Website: home-depot
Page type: delivery-shipping
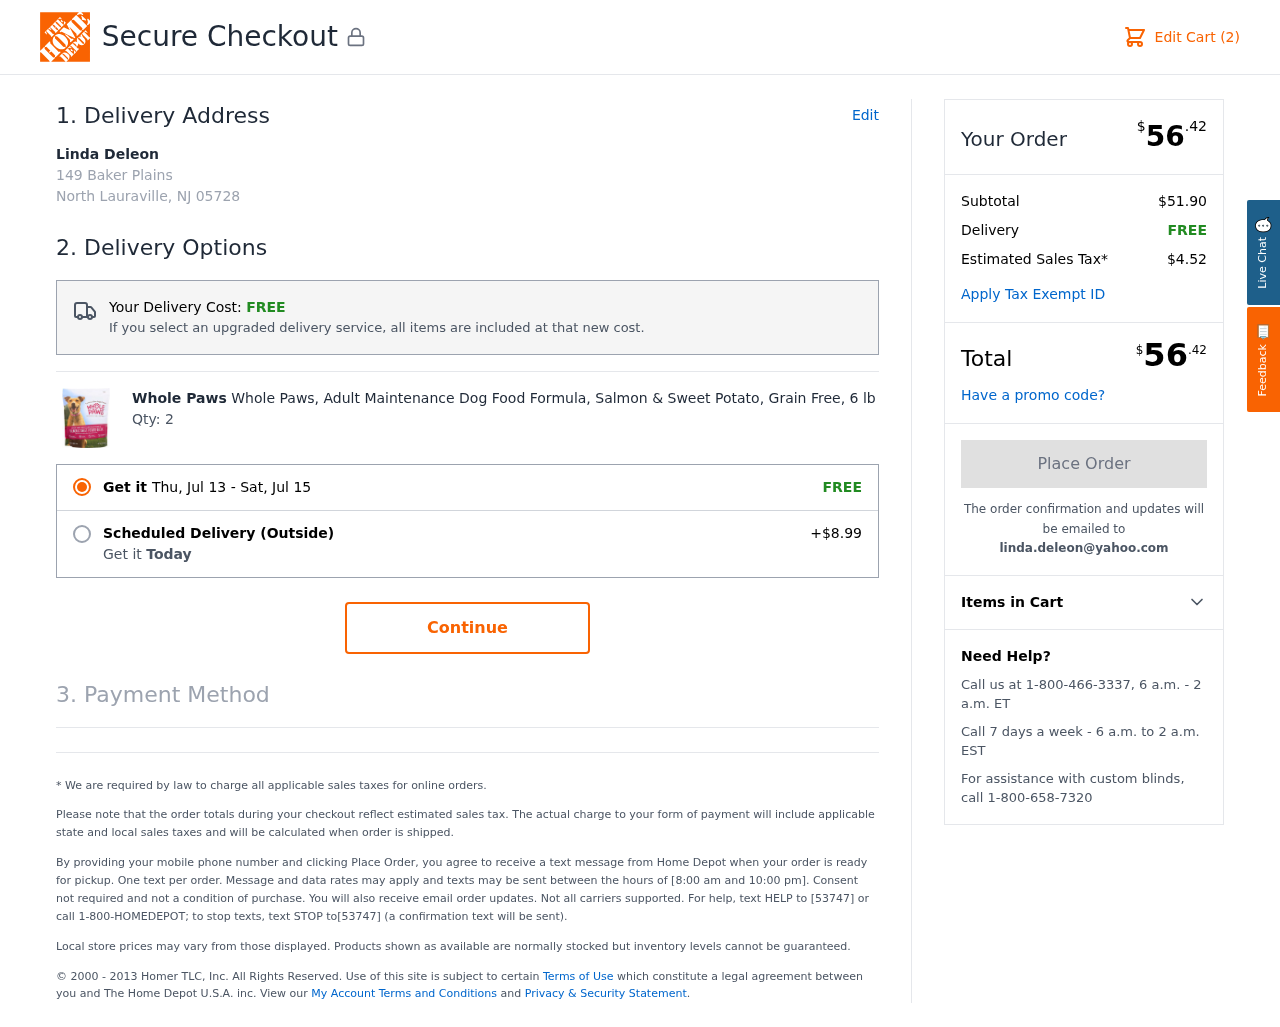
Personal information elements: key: PII_CITY_STATE_ZIP
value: North Lauraville, NJ 05728
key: PII_EMAIL
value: linda.deleon@yahoo.com
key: PII_FULLNAME
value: Linda Deleon
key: PII_STREET
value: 149 Baker Plains
Product elements: key: PRODUCT1_BRAND
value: Whole Paws
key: PRODUCT1_NAME
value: Whole Paws, Adult Maintenance Dog Food Formula, Salmon & Sweet Potato, Grain Free, 6 lb
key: PRODUCT1_QUANTITY
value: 2
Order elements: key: ORDER_NUM_ITEMS
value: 2
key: ORDER_DELIVERY_DATE_START
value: Thu, Jul 13
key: ORDER_DELIVERY_DATE
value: Sat, Jul 15
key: ORDER_TOTAL
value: $56.42
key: ORDER_SUBTOTAL
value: $51.90
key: ORDER_SHIPPING_COST
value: FREE
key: ORDER_TAX
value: $4.52
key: ORDER_TOTAL2
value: $56.42